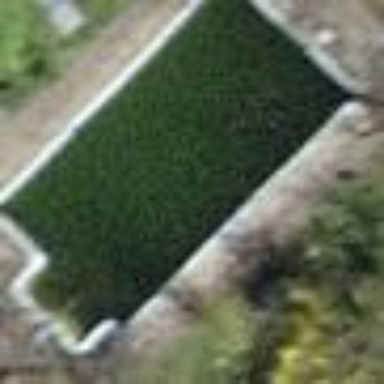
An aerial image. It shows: Swimming pool located in leisure land.